Aerial crown-view tile of a tropical tree (Barro Colorado Island, Panama), acquired 20250915:
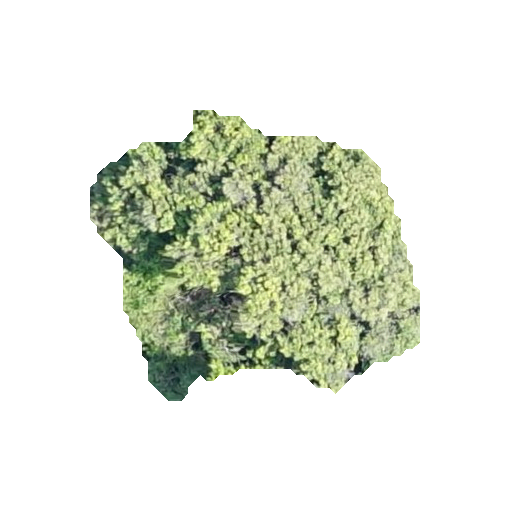
Species: Prioria copaifera
GBIF accepted scientific name: Prioria copaifera
Crown area: 97.125 m²